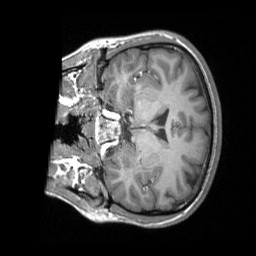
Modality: T1w
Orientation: coronal
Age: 21
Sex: female